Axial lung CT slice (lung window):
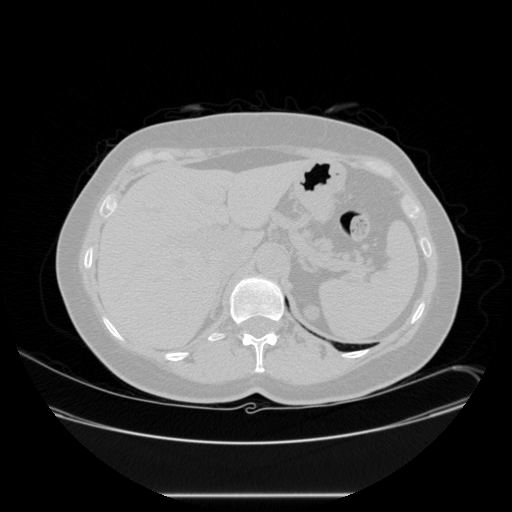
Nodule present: no